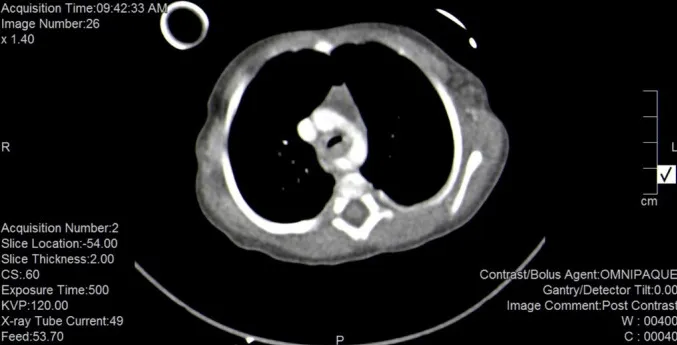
Axial computed tomography chest image showing a complete aortic sling, which appears to encase the trachea and oesophagus.
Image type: radiology (ct)